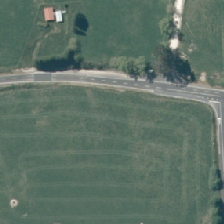
Land cover: high_producing_grassland